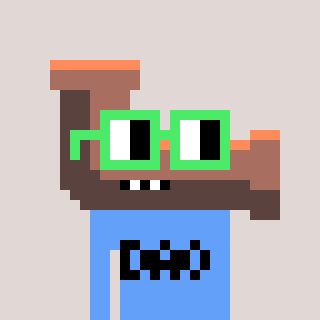
a pixel art character with square light green glasses, a pipe-shaped head and a blue-colored body on a warm background